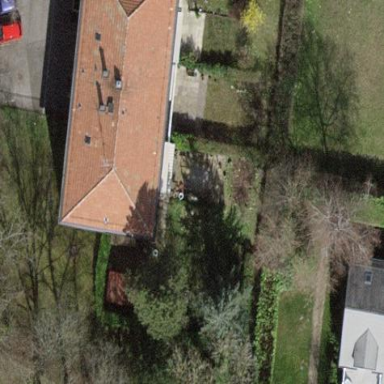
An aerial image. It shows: Garden enclosed by fence.